Question: From a list of sales (colmuns A and B), how can I extract the number of sales (ie columns D, F, H)

I found some dirty code solution with
'''
=SUM(DECALER(...; (LINE()-2)*31; 0; 31; 1))
'''
(sorry I don't know english's translation for Excel's 'DECALER' function)
but it would very annoying to have to distinguish between months of 30, 31, 28 days, etc.
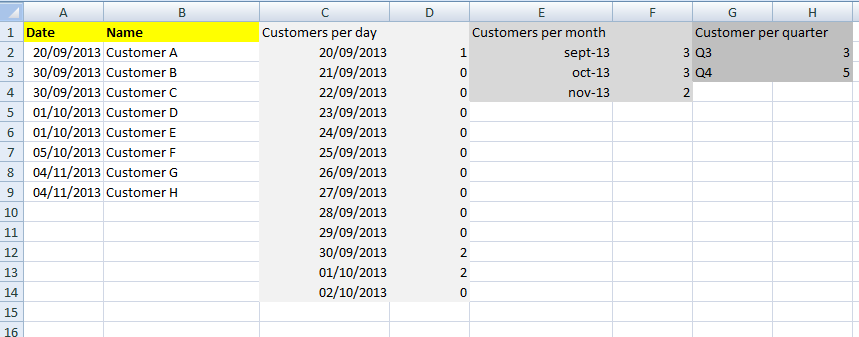
Answer: You can use this formula to count for each month:
'''
=SUMPRODUCT((MONTH($A$1:$A$10)=2)*(YEAR($A$1:$A$10)=2013))
'''
And this for quarters:
'''
=SUMPRODUCT((MONTH($A$1:$A$10)>=1)*(MONTH($A$1:$A$10)<=3)*(YEAR($A$1:$A$10)=2013))
'''
I assume dates in A1:A10, the quarter example is for first quarter, for second replace 1 by 4 and 3 by 6